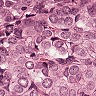
Metastatic tissue present: yes